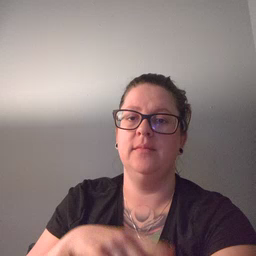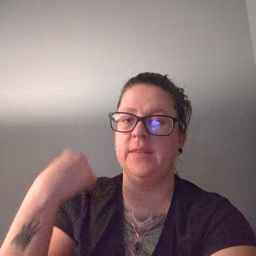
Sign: face